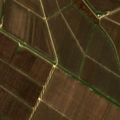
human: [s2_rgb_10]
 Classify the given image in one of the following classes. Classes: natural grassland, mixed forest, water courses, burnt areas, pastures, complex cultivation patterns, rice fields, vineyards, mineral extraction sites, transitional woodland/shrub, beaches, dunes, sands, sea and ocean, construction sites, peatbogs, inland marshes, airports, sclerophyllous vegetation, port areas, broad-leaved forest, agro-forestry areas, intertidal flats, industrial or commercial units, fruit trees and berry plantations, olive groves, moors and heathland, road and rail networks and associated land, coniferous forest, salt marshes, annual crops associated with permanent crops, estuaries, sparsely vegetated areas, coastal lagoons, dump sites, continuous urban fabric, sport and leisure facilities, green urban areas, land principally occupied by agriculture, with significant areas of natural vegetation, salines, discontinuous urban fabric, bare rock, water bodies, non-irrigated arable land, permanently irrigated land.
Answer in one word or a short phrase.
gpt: rice fields